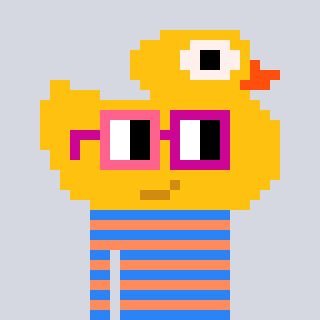
a pixel art character with square pink and red glasses, a ducky-shaped head and a peachy-colored body on a cool background